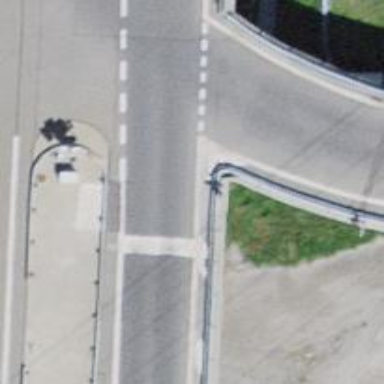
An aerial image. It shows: Road with traffic signals for signaling.